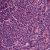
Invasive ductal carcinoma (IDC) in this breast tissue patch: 1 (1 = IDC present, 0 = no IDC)